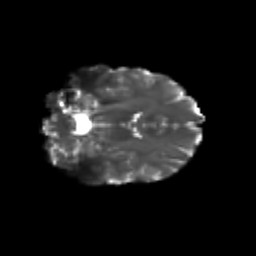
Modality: T2w
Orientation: coronal
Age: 27
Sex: female
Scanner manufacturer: siemens
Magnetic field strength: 3 T
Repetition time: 3.5 s
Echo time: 0.104 s